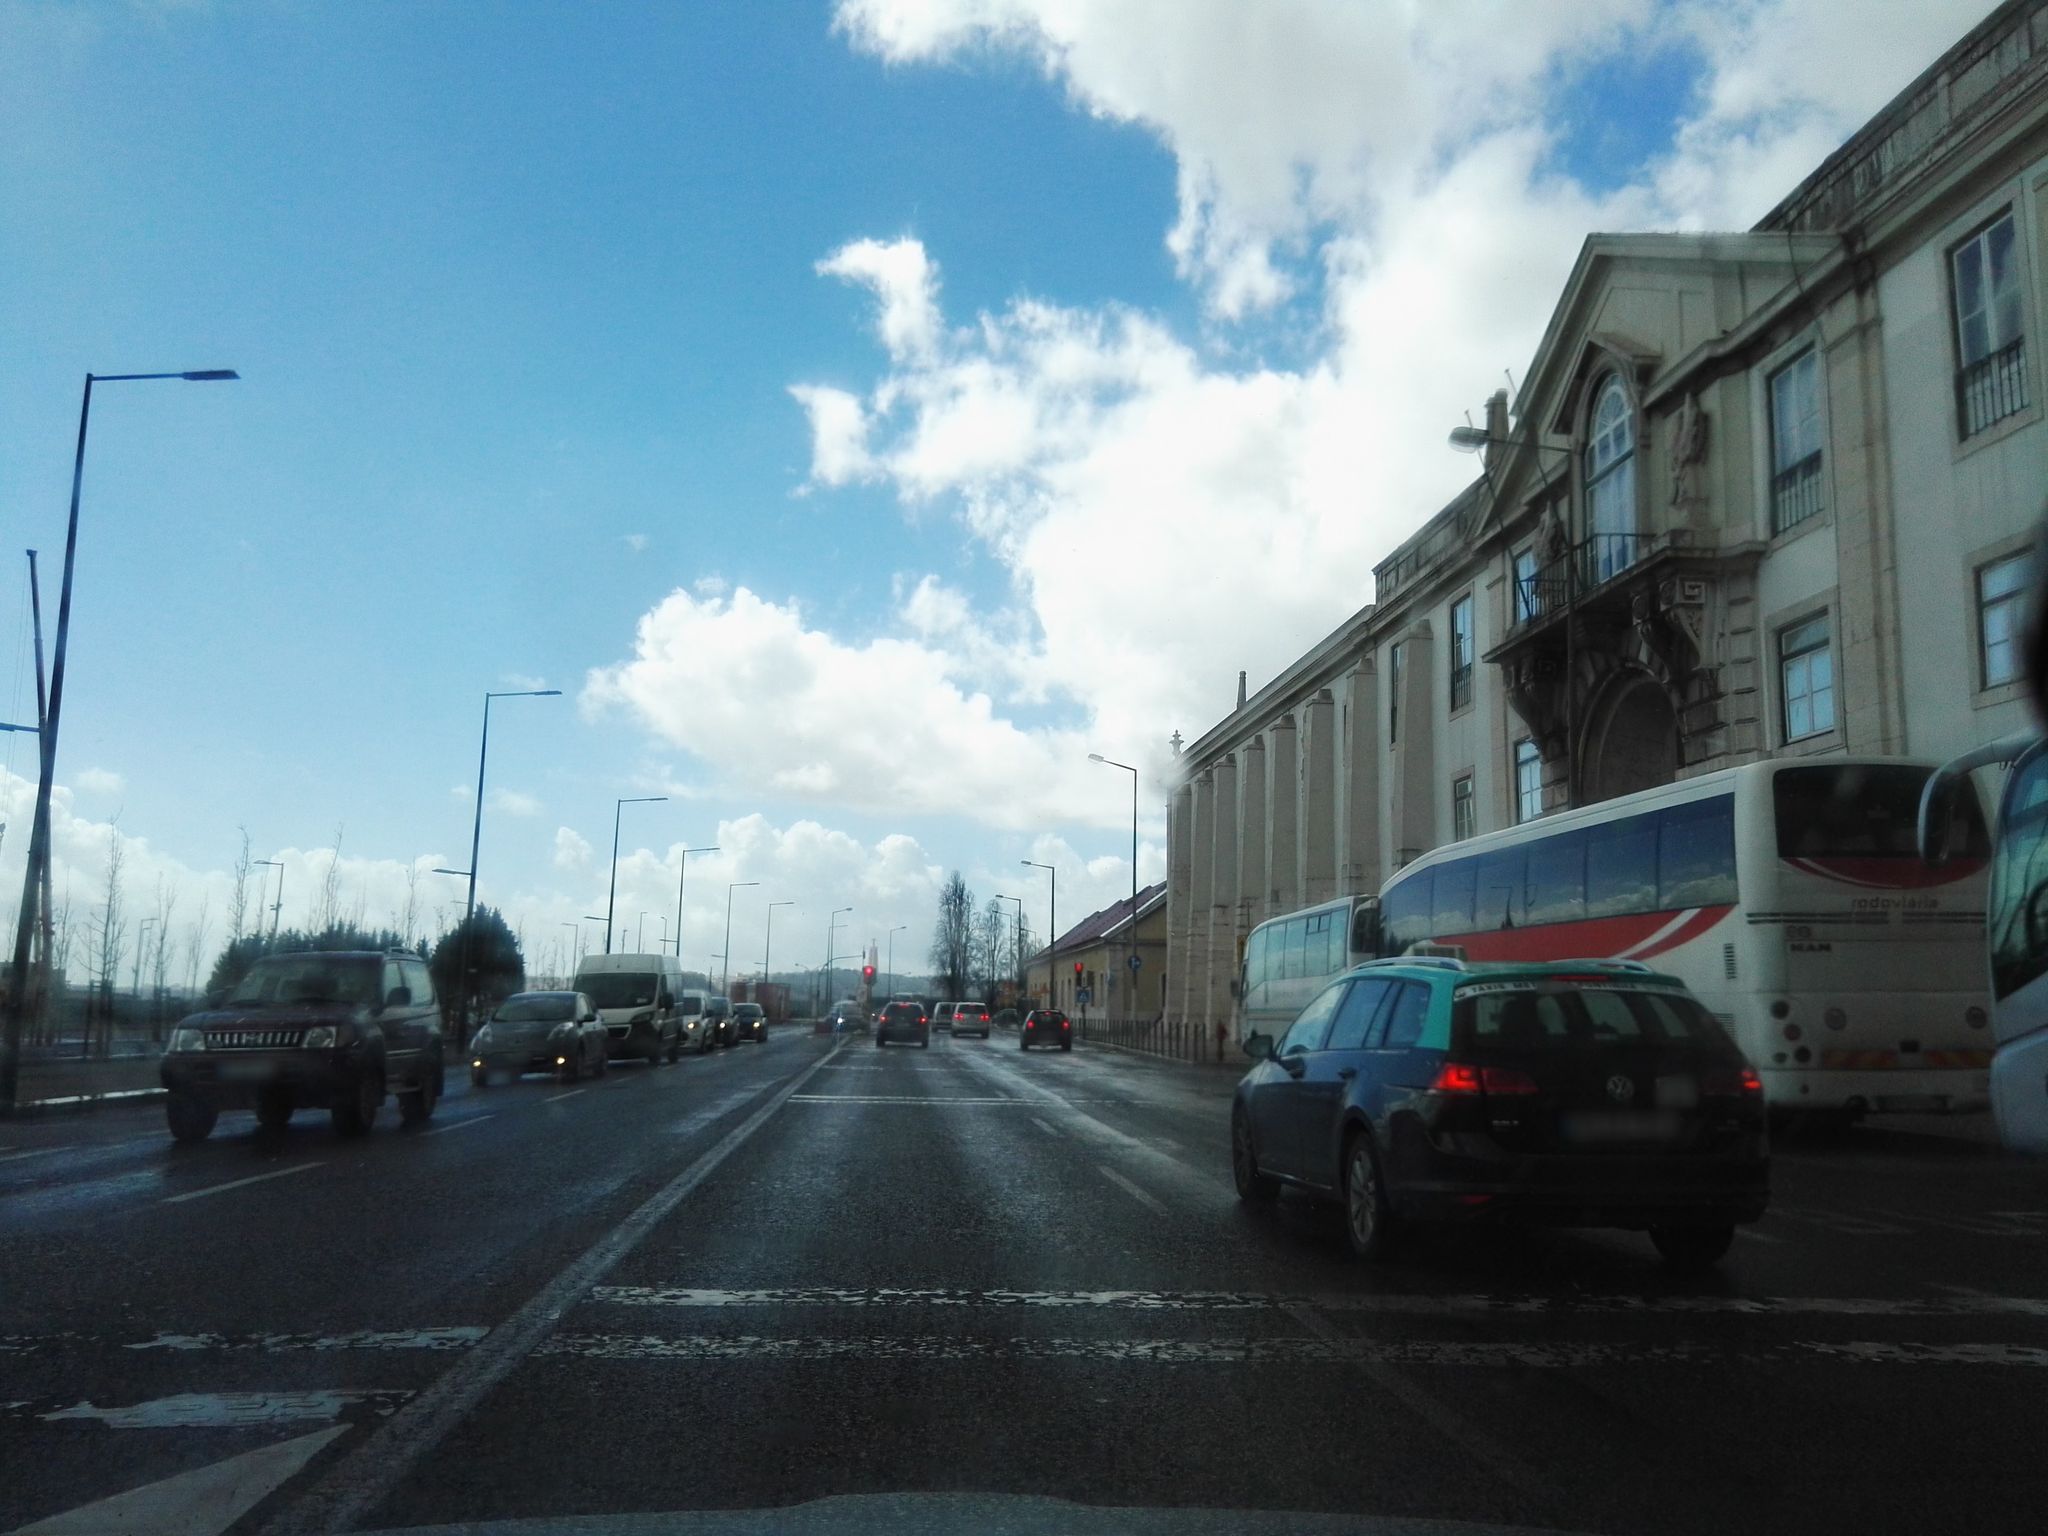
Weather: cloudy
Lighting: day
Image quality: good
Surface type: driving surface
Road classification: primary
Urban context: urban centre
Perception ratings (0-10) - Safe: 4.81, Lively: 5.06, Beautiful: 5.79, Boring: 3.3, Depressing: 1.85, Wealthy: 5.76